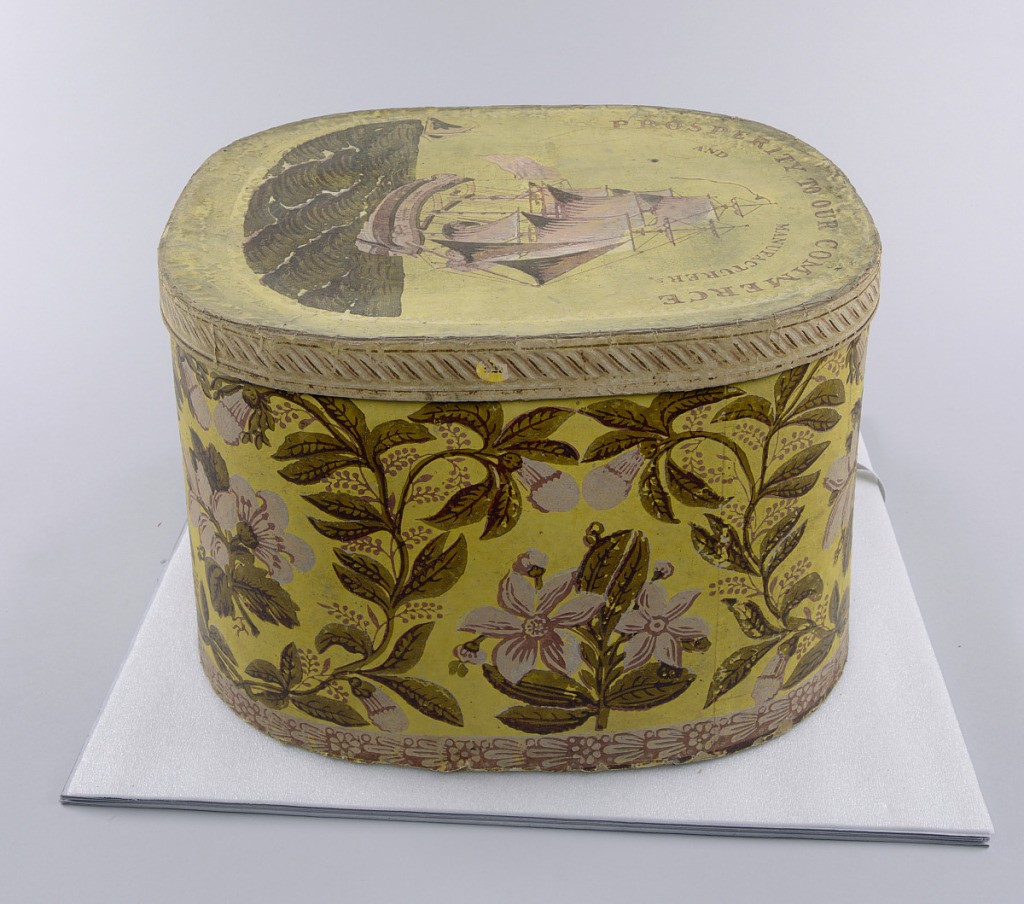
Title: Bandbox
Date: ca. 1830
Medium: Block-printed paper, pasteboard support
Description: On box, large-scale floral sprig set within a vining foliate framework. On lid, sailing vessel on ocean, with legend: Prosperity to our Commerce and Manufacturers. Printed in pink, white and olive on a yellow ground.